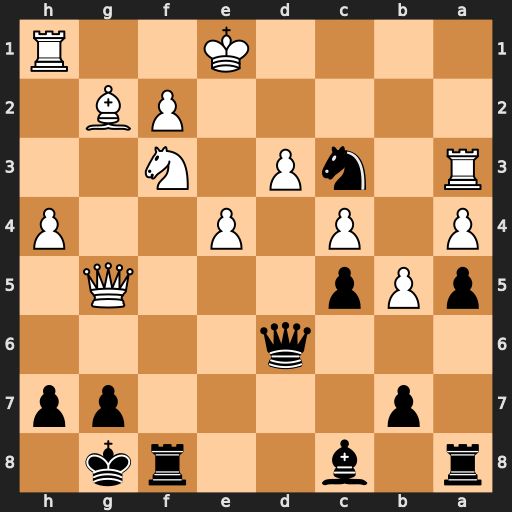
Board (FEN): r1b2rk1/1p4pp/3q4/pPp3Q1/P1P1P2P/R1nP1N2/5PB1/4K2R
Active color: b
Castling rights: K
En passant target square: -
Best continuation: Qxd3 Qd5+ Nxd5 Rxd3 Nf4